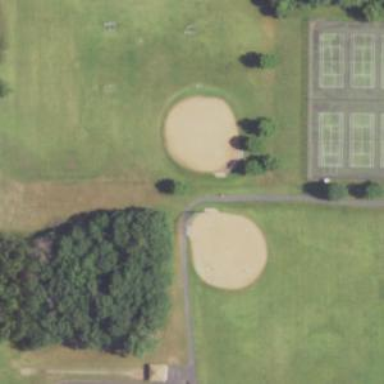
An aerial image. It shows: Baseball pitch for leisure land.